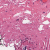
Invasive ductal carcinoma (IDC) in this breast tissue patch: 0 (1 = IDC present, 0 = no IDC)